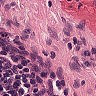
Metastatic tissue present: no